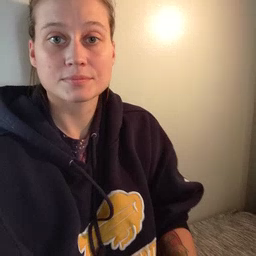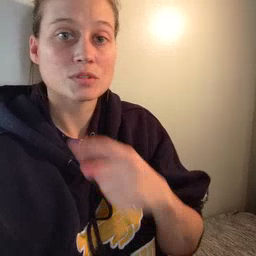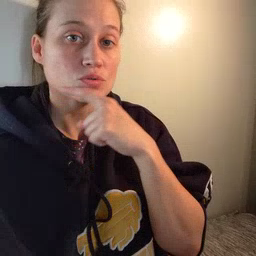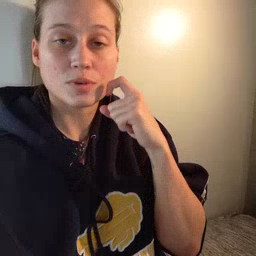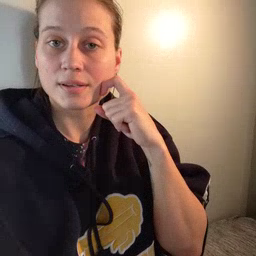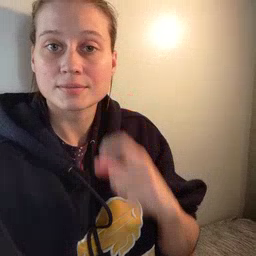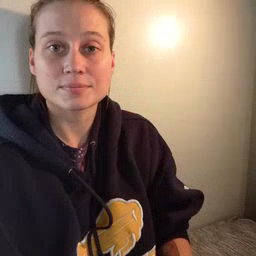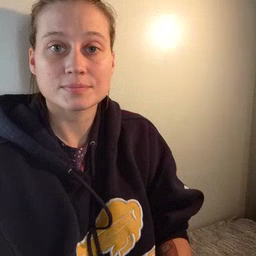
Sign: dry